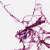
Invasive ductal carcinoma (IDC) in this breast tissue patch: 0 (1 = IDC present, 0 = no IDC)